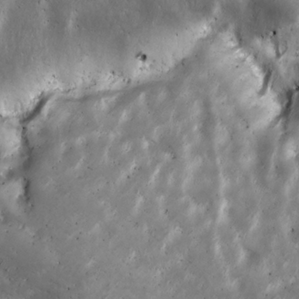
Label: non_frost